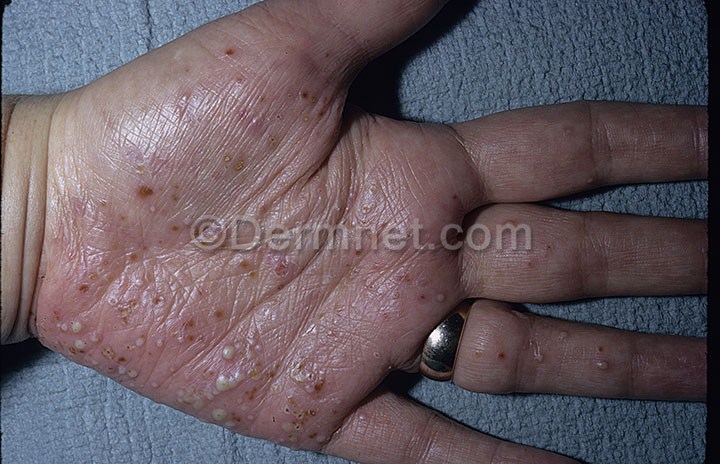
Disease: Psoriasis pictures Lichen Planus and related diseases